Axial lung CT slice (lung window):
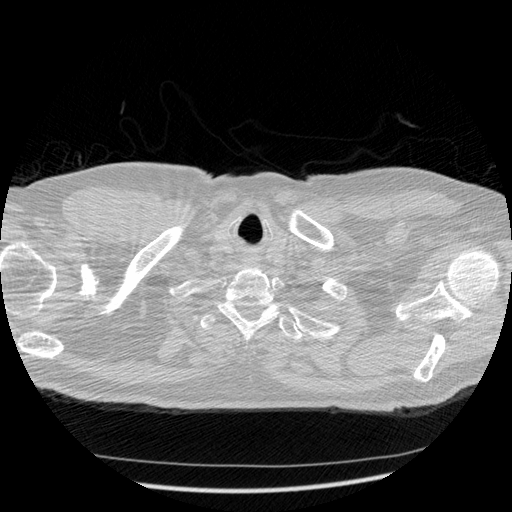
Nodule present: no